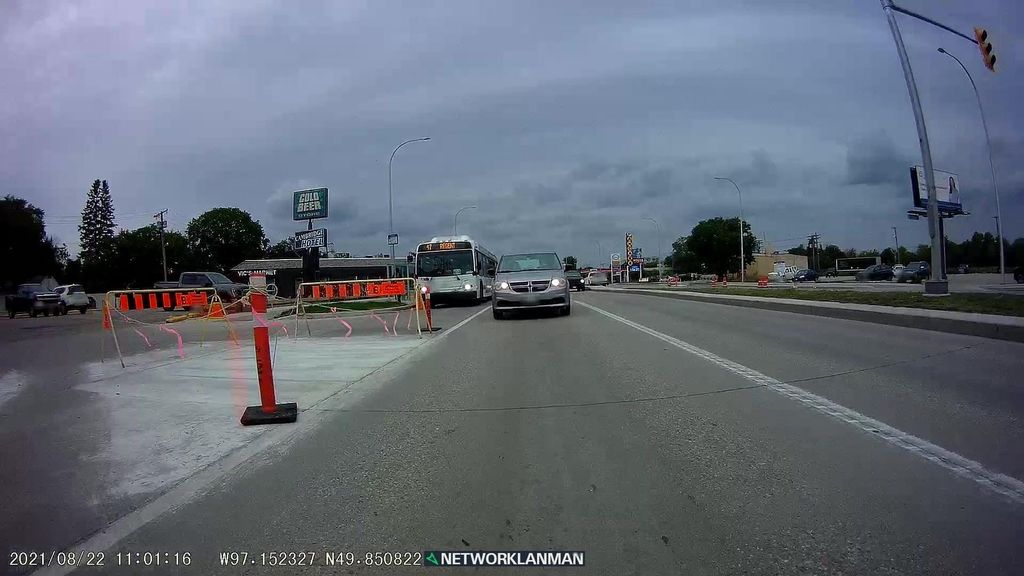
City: winnipeg